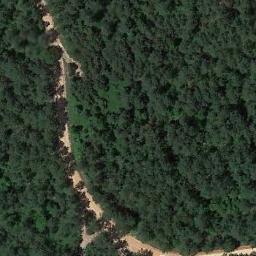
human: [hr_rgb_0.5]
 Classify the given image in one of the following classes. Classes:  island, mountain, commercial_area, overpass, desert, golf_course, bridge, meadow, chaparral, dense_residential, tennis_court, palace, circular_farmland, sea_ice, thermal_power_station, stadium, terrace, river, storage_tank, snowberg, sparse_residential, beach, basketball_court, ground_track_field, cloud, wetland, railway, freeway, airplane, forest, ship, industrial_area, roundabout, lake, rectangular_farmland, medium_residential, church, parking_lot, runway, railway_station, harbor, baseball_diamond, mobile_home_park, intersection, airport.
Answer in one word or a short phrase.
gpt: forest